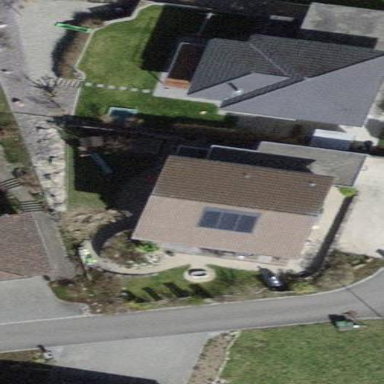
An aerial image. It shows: Building with tile roof.